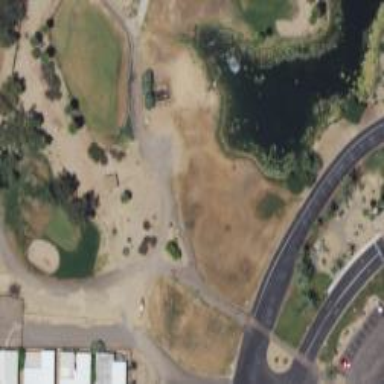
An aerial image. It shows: Footway that serves as golf path.